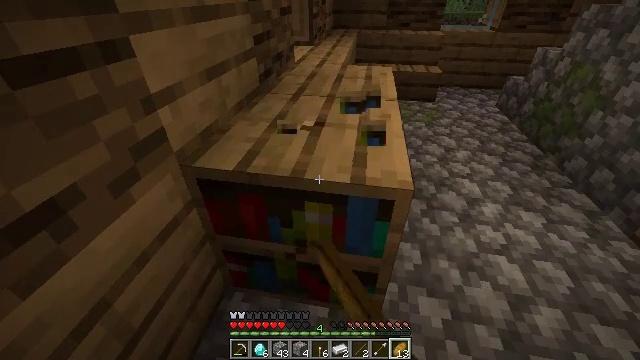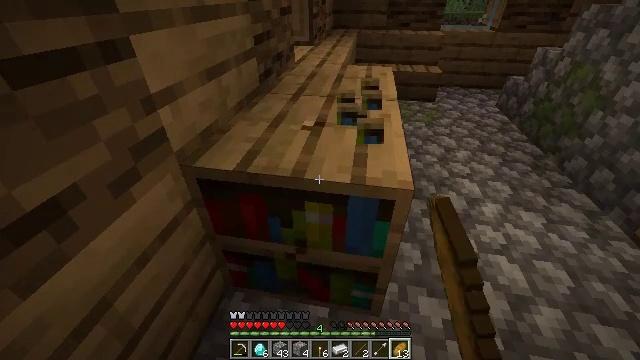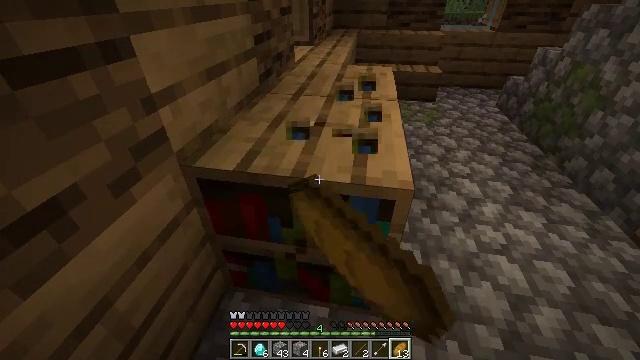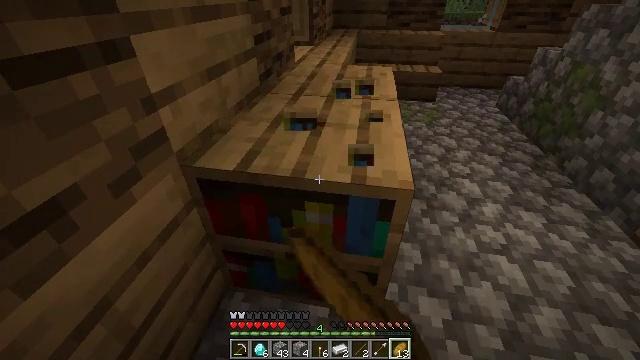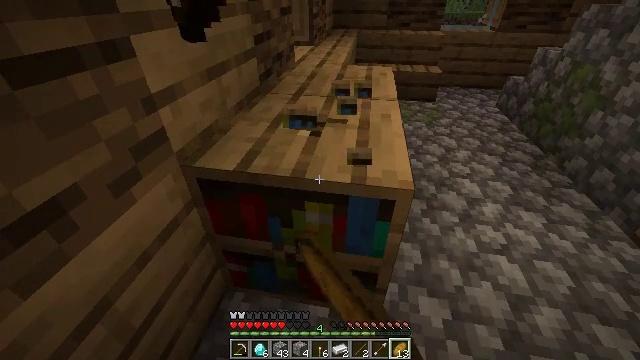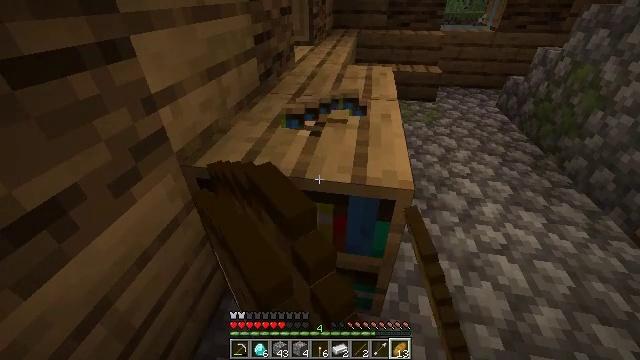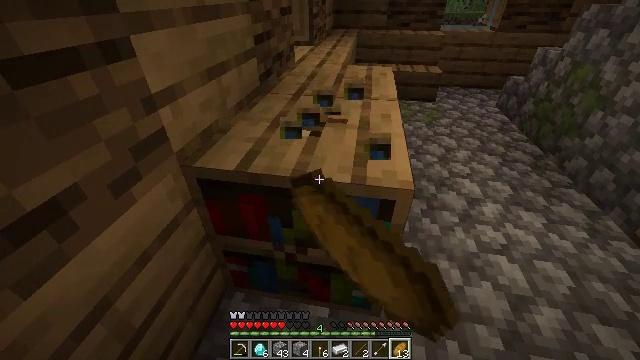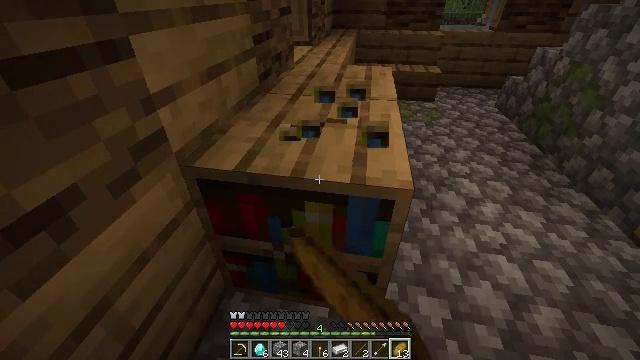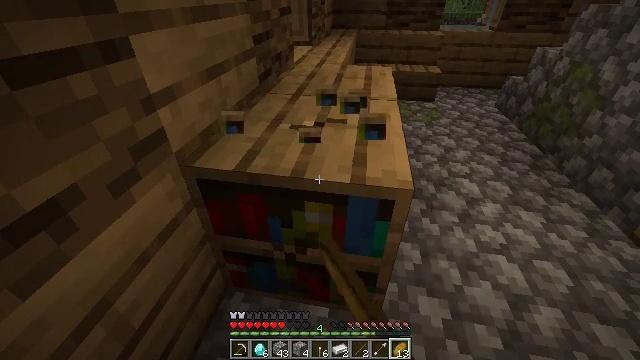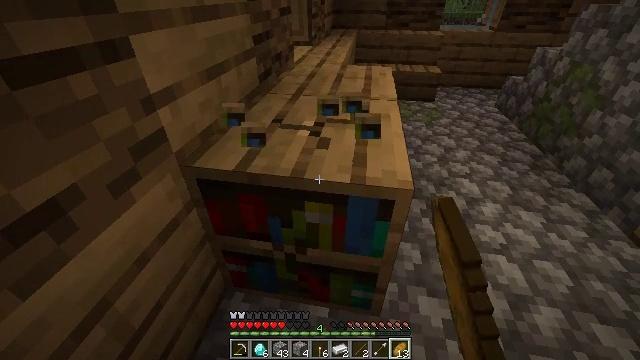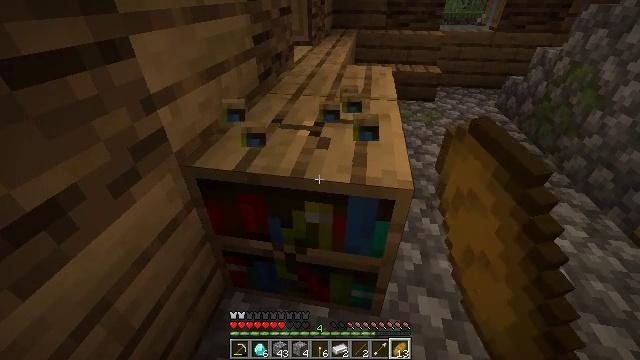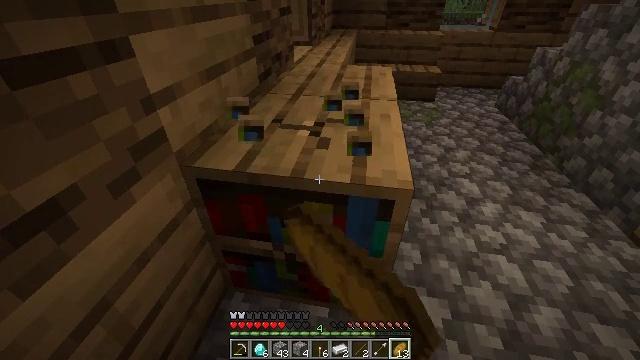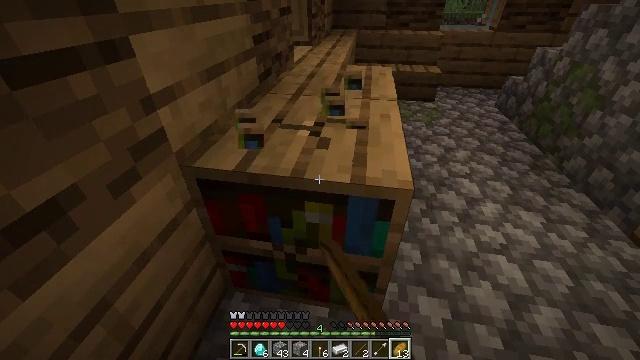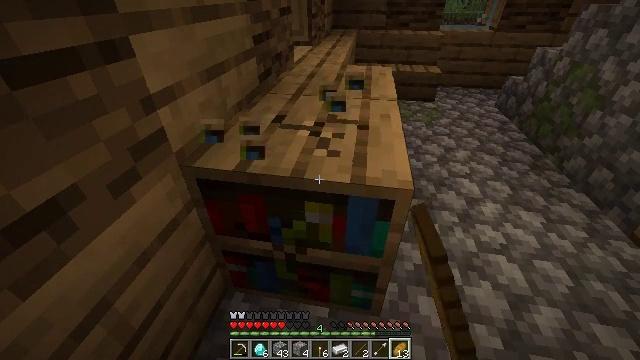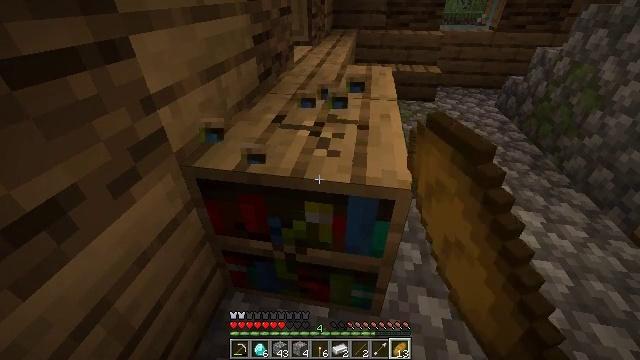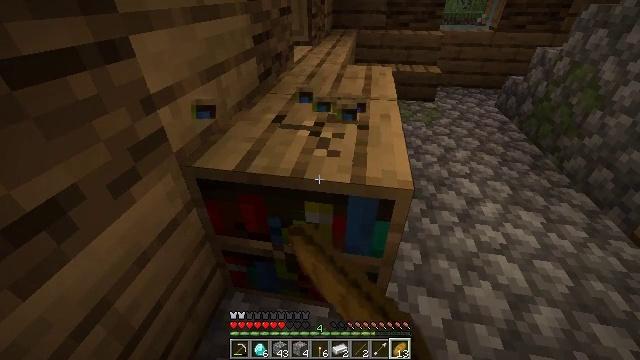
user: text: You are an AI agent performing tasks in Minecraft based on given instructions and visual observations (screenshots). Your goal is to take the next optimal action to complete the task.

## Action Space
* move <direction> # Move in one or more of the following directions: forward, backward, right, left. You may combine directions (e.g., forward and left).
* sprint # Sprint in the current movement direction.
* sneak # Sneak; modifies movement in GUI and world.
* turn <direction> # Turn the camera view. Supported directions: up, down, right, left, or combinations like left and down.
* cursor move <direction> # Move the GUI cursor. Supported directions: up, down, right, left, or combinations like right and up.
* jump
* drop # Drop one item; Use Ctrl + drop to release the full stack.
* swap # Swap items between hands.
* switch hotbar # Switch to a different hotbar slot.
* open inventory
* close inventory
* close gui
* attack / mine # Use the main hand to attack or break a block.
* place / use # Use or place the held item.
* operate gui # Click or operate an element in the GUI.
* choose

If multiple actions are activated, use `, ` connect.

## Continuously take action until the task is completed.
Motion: motion action
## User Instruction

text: Reclaim bookshelf materials.
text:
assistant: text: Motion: attack / mine
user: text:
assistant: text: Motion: attack / mine
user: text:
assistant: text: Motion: attack / mine
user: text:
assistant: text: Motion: attack / mine
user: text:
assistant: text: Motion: attack / mine
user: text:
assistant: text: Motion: attack / mine
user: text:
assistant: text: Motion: attack / mine
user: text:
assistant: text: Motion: attack / mine
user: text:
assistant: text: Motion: attack / mine
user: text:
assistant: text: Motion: attack / mine
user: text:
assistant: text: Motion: attack / mine
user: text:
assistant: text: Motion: attack / mine
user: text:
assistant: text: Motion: attack / mine
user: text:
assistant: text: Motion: attack / mine
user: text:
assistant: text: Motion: attack / mine
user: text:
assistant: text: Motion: attack / mine
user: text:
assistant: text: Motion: attack / mine
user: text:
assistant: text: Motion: attack / mine
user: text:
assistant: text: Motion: attack / mine
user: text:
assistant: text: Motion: attack / mine
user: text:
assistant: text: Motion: attack / mine
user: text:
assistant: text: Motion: attack / mine
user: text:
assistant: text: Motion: attack / mine
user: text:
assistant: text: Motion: attack / mine
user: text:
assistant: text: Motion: attack / mine
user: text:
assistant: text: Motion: attack / mine
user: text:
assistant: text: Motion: attack / mine
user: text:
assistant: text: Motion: attack / mine
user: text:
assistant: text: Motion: attack / mine
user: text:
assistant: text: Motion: attack / mine